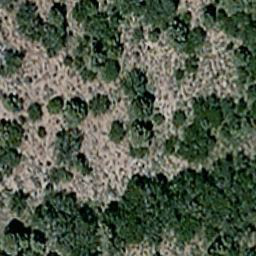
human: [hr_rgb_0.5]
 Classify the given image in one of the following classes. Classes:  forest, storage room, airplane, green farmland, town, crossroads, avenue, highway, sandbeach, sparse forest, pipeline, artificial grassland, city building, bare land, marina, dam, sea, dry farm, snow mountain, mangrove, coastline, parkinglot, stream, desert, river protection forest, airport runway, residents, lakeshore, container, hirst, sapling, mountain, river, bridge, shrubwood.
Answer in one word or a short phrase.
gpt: sparse forest